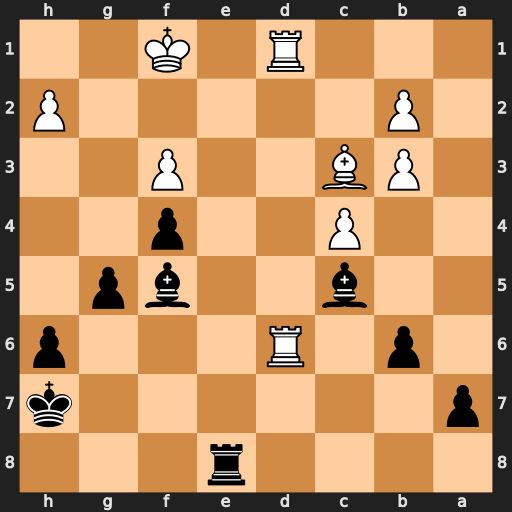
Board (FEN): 4r3/p6k/1p1R3p/2b2bp1/2P2p2/1PB2P2/1P5P/3R1K2
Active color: b
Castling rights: -
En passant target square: -
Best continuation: Bh3#